Question: I am having trouble with a function to generate a table with multiple levels of row groupings in JavaScript.
The recursive function is called drawGrouping and it is defined as:
'''
this.drawGrouping = function(tbody, listOfObjects, groupings, index) {
//check if there are grouping levels remaining
if (index < groupings.length) {
var g = groupings[index];
var pvList = database.getValuesForProperty(g);
for (var i = 0; i < pvList.length; i++) {
var val = pvList[i];
//creates a grouping <tr> row
var row = this.generateGroupingRow(g, val, index+1);
tbody.append(row);
//returns a filtered list of objects that belong under this grouping
var objs = database.filter(listOfObjects, g, '==', val);
//call the function again, supplying the filtered list
//and a new index
this.drawGrouping(tbody, objs, groupings, index++);
}
} else {
//exits the recursion and prints the regular table rows
for (var i = 0; i < listOfObjects.length; i++) {
tbody.append(this.generateTableRow(listOfObjects[i]));
}
}
}
'''
Then I kick off the function with:
'''
this.drawGrouping(tableBodyTag, listOfObjects, listOfGroupNames, 0);
'''
The problem is that the first level of grouping works fine, but subsequent levels will only appear for the first section. I believe it is a problem with variable scope but I am not sure.
Here is an image of what the output looks like with some junk data. The table has been grouped by 'Owner First Name' and then by 'Fiscal Period' and for some reason the latter grouping only appears one time.
What am I missing?
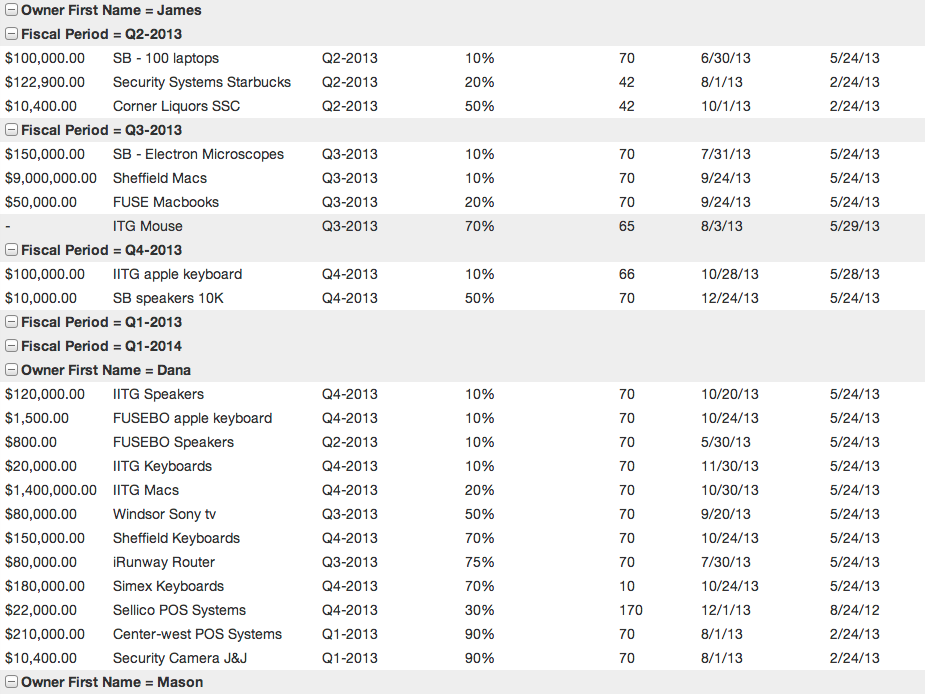
Answer: You're incrementing your internal 'index' counter, but not passing the incremented version down in recursive calls. If I'm following your logic, you mean to say:
'''
this.drawGrouping(tbody, objs, groupings, index + 1);
'''